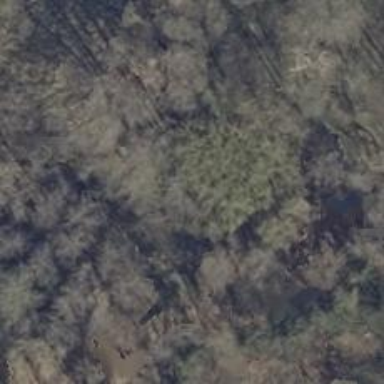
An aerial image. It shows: Hunting stand.